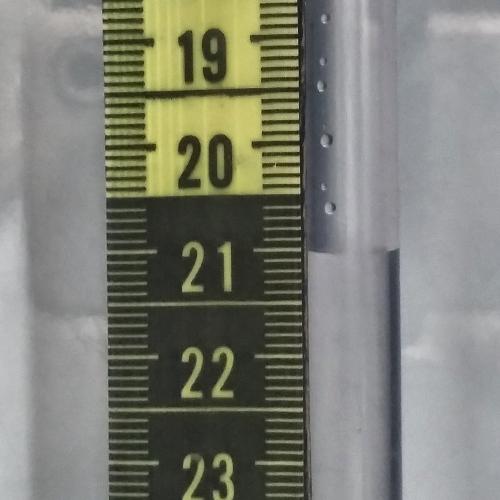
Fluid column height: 21.0 cm